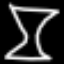
Label: hourglass